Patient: sex M, age 64
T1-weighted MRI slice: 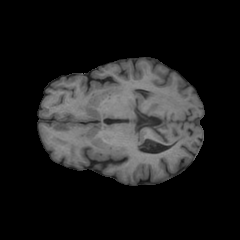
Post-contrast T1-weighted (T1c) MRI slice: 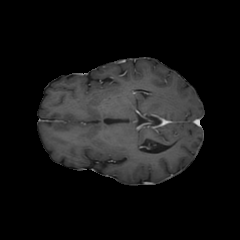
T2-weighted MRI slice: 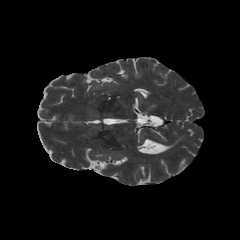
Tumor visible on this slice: no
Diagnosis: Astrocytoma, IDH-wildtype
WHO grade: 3